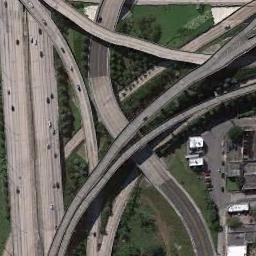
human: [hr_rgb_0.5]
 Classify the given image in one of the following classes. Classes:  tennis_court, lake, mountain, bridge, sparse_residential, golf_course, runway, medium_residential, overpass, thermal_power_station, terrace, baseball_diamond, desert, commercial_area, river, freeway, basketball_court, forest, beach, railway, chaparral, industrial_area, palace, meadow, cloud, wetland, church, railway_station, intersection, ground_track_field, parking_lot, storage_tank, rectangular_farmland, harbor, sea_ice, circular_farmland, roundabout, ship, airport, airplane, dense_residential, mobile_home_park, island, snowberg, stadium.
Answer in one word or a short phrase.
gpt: overpass